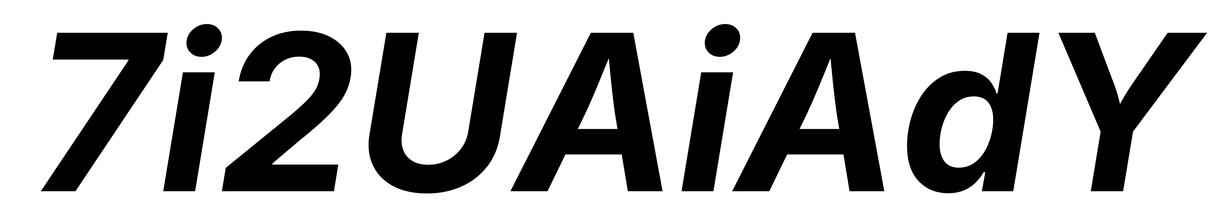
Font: Inter-Italic_Bold_Italic